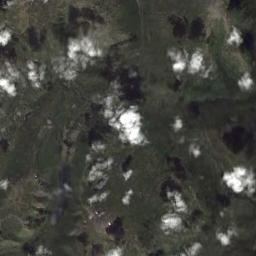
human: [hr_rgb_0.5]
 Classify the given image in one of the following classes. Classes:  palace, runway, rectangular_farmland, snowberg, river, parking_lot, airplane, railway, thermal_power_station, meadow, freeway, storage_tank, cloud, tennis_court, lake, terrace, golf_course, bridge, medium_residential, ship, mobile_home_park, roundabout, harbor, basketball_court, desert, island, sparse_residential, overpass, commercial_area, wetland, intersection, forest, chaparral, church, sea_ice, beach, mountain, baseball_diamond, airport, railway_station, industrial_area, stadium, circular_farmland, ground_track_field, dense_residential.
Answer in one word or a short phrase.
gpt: cloud